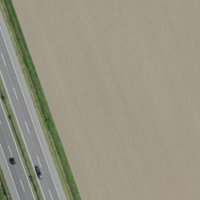
EUNIS habitat code: 57
Species observed at this site:
Sporobolus indicus